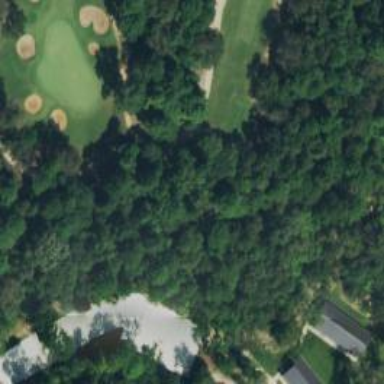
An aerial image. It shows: Path designated for golf carts.